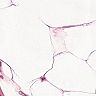
Metastatic tissue present: yes